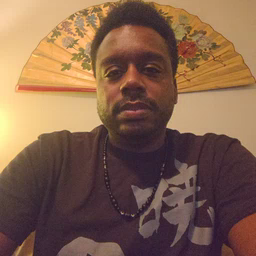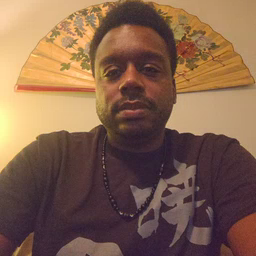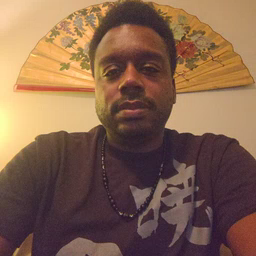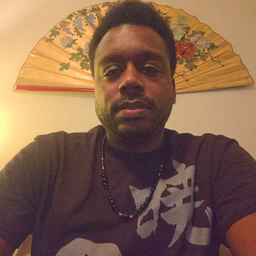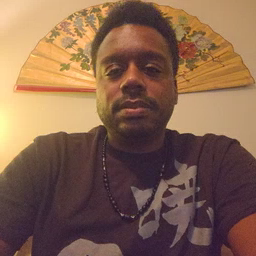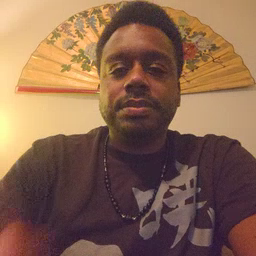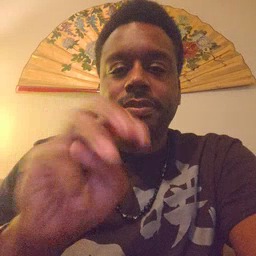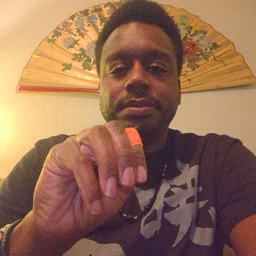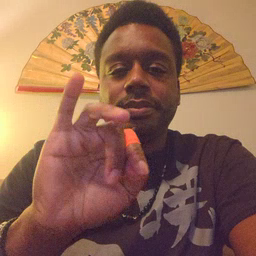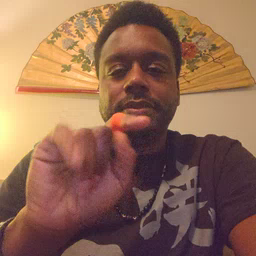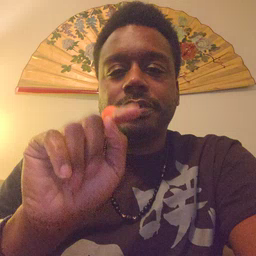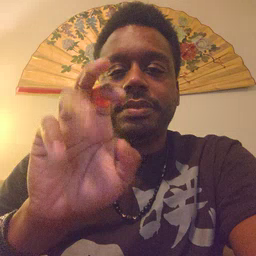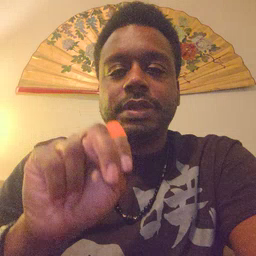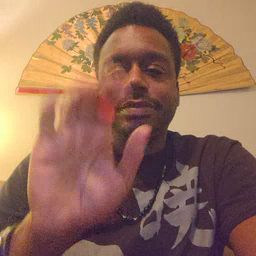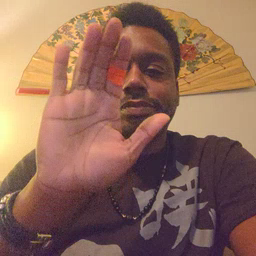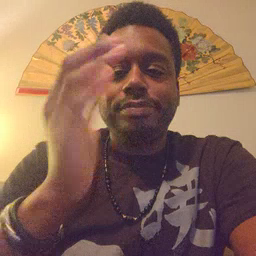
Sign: mitten